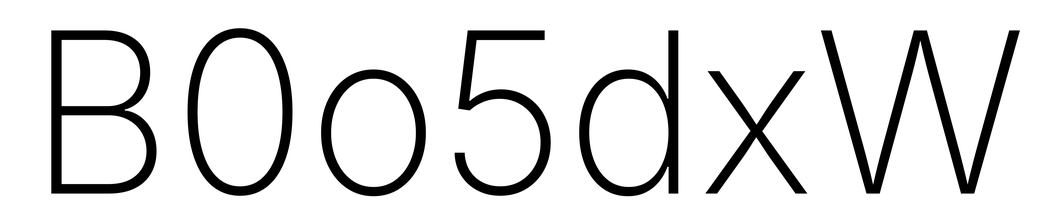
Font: Inter_ExtraLight